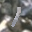
Label: 1